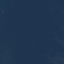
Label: SeaLake